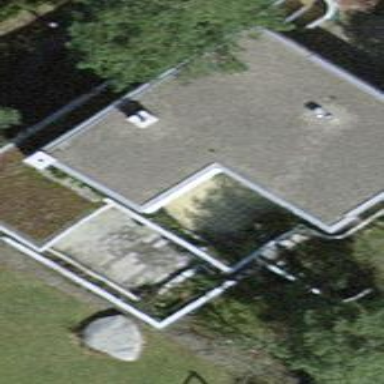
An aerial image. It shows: Building with tiled roof.